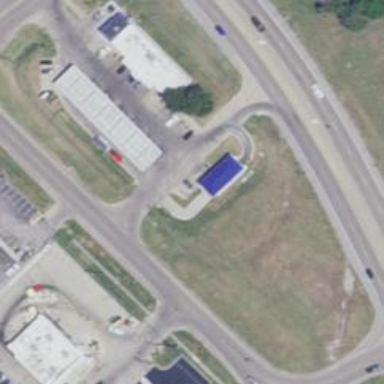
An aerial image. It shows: Fuel station.